Interaction volume radius: 10 \u00c5
Interaction volume height: 25 \u00c5
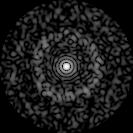
Disorder parameter: 0.8301